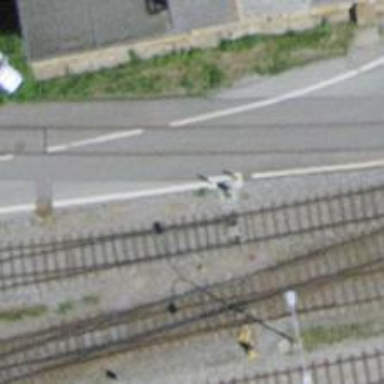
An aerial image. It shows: Railway switch.